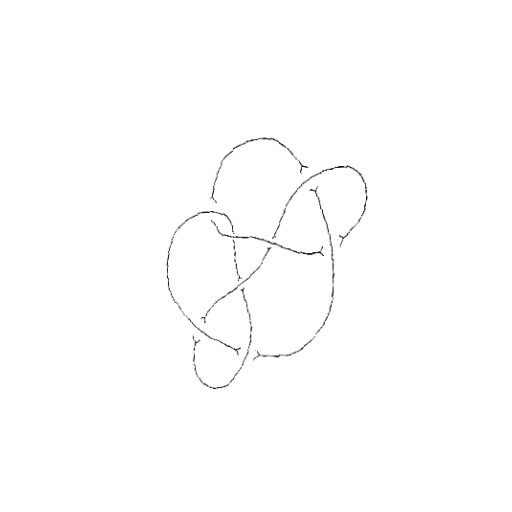
Crossing number: 8